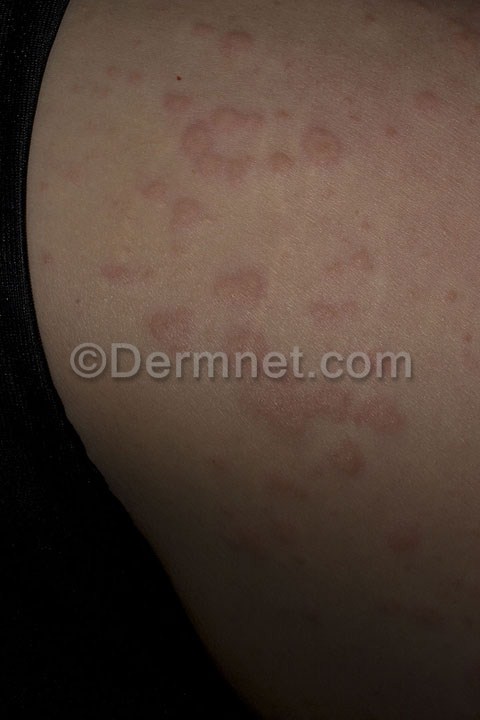
Disease: Vasculitis Photos